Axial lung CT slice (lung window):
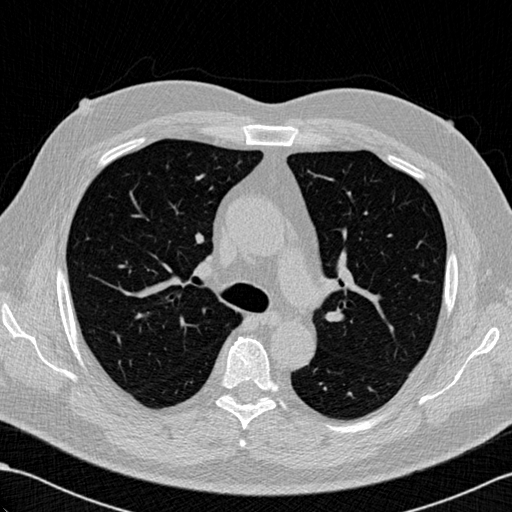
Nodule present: no